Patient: sex F, age 65
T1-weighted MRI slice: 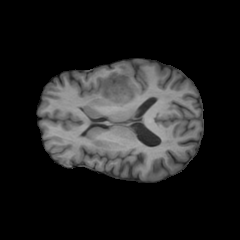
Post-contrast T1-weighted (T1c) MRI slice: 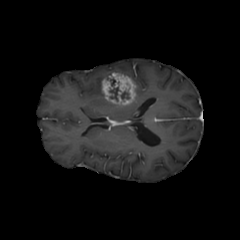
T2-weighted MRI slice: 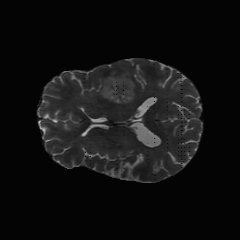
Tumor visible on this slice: yes
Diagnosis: Glioblastoma, IDH-wildtype
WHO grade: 4